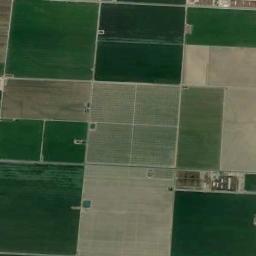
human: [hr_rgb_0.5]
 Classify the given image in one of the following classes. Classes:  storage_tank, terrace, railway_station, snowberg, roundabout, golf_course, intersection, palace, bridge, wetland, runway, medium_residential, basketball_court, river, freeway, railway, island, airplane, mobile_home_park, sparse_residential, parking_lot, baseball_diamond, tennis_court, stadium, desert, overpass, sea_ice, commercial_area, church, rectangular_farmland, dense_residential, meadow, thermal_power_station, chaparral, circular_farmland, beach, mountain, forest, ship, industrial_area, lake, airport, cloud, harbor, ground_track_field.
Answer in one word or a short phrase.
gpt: rectangular_farmland